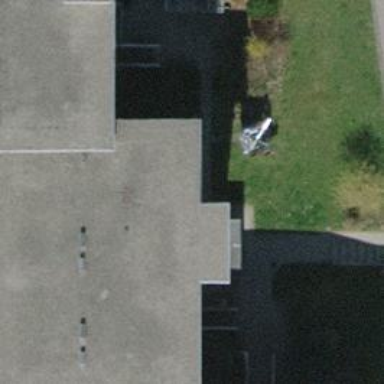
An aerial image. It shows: Modern apartment building with flat roof design.